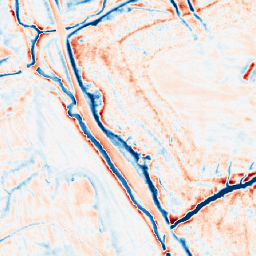
Category: edge_preserving
Decomposition family: guided
Decomposition parameters: radius: 4
eps: 0.01
Upsampling method: nearest
Upsampling parameters: scale: 2
Upsampling scale: 2